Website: macys
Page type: billing-address
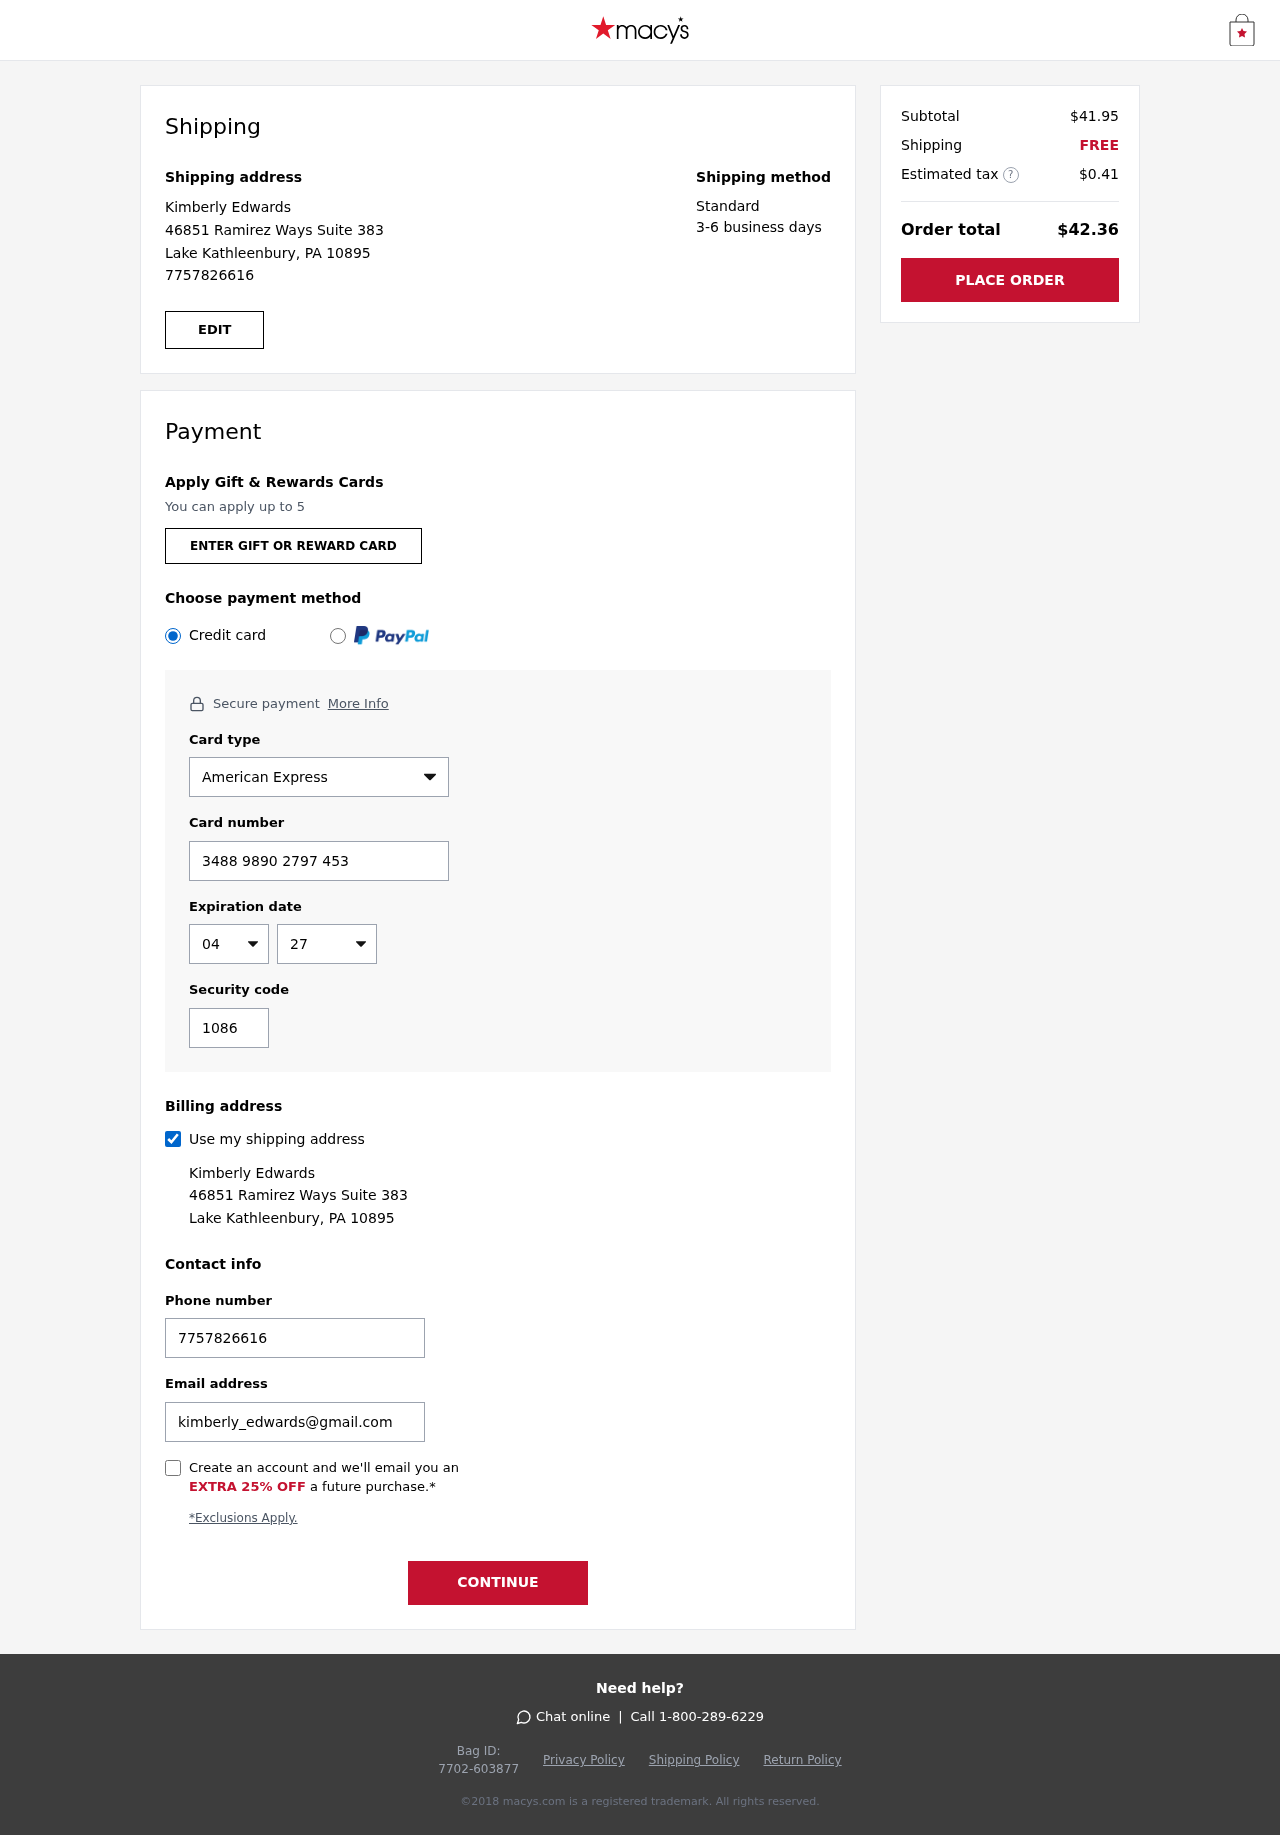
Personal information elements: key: PII_CARD_CVV
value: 1086
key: PII_CARD_EXPIRY_MONTH
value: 04
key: PII_CARD_EXPIRY_YEAR
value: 27
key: PII_CARD_NUMBER
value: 3488 9890 2797 453
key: PII_CARD_TYPE
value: American Express
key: PII_EMAIL
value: kimberly_edwards@gmail.com
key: PII_FULLNAME
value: Kimberly Edwards
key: PII_PHONE
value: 7757826616
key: PII_STREET
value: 46851 Ramirez Ways Suite 383
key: PII_CITY_STATE_ZIP
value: Lake Kathleenbury, PA 10895
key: PII_FIRSTNAME
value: Kimberly
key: PII_LASTNAME
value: Edwards
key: PII_FULLNAME2
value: Kimberly Edwards
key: PII_FULLNAME3
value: Kimberly Edwards
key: PII_FIRSTNAME2
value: Kimberly
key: PII_FIRSTNAME3
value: Kimberly
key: PII_LASTNAME2
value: Edwards
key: PII_LASTNAME3
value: Edwards
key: PII_FIRSTNAME_DERIVED
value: Kimberly
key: PII_LASTNAME_DERIVED
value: Edwards
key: PII_FULLNAME_DERIVED
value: Kimberly Edwards
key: PII_NAME_FULL_DERIVED
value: Kimberly Edwards
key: PII_PHONE2
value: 7757826616
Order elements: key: ORDER_SUBTOTAL
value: $41.95
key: ORDER_SHIPPING_COST
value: FREE
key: ORDER_TAX
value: $0.41
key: ORDER_TOTAL
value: $42.36